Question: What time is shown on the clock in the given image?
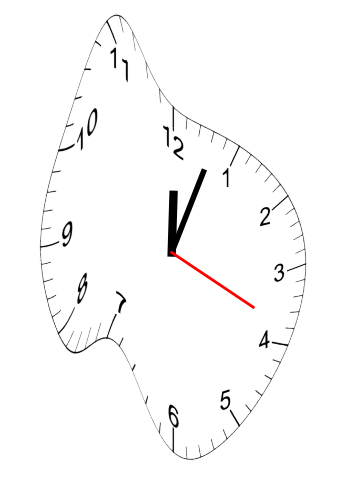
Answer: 12:03:19